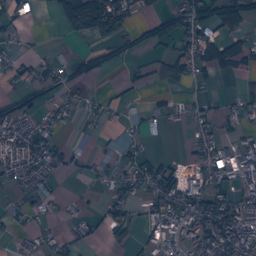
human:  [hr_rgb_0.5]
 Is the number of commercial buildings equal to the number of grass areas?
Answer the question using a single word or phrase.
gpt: no

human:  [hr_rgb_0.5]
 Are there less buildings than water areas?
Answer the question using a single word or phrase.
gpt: no

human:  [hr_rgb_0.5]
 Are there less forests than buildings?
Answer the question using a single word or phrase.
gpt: yes

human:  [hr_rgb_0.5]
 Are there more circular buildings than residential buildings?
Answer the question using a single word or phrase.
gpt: no

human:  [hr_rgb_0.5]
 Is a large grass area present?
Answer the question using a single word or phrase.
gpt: yes

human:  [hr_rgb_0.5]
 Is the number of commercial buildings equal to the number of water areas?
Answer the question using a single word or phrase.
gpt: no

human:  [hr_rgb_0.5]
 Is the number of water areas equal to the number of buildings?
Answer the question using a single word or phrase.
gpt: no

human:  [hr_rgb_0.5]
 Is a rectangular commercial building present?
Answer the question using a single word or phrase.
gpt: yes

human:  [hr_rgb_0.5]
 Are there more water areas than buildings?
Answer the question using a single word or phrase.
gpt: no

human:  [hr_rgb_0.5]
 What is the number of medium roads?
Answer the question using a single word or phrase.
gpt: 0

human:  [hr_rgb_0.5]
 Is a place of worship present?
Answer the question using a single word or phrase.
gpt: yes

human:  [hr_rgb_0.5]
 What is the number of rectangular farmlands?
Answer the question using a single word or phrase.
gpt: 13

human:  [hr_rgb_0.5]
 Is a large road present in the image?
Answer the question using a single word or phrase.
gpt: no

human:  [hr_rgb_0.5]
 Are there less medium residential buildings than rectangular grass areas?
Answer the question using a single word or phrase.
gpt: yes

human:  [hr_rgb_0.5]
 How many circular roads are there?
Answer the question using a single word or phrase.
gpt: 0

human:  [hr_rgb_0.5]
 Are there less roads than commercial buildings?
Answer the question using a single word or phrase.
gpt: no

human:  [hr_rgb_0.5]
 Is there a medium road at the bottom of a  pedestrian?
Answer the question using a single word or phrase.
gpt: no

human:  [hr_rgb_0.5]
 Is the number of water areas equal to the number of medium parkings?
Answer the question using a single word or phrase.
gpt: no

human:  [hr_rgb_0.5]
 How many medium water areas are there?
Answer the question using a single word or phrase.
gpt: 7

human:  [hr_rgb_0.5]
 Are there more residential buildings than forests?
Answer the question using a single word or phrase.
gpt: yes

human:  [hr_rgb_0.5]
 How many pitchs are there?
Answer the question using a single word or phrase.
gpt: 3

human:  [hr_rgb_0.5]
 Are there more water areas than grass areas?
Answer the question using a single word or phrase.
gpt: no

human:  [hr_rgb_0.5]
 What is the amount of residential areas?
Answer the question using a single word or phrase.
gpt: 7

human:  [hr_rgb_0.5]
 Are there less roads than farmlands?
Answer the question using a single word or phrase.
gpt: no

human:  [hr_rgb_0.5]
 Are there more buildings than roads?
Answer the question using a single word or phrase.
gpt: yes

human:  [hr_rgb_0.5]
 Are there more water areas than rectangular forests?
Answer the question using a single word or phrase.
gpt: no

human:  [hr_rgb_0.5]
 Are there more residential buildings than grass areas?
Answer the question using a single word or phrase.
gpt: yes

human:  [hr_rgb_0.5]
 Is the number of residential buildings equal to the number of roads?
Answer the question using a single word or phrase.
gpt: no

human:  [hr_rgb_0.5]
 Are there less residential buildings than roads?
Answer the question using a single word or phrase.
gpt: no

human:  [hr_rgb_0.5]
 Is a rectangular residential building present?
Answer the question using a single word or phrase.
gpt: yes

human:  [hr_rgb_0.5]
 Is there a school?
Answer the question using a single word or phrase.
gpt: yes

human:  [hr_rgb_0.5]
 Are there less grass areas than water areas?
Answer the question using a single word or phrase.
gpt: no

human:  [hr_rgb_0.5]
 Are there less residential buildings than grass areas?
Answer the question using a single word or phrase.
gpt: no

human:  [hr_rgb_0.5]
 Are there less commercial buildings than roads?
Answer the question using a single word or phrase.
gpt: yes

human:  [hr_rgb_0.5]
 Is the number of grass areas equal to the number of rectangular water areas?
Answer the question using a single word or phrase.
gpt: no

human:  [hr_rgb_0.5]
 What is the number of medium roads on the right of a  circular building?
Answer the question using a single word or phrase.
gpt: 0